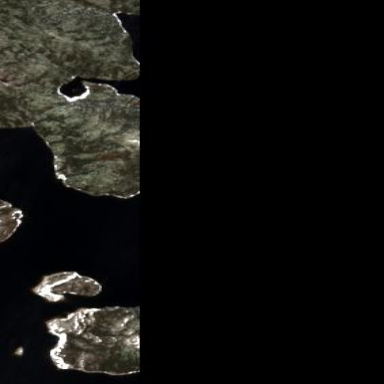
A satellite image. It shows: Island in the natural setting.